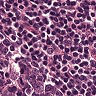
Metastatic tissue present: no